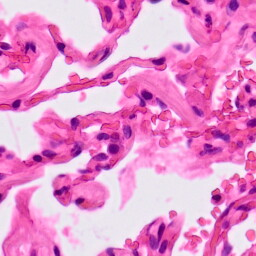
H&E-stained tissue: Lung